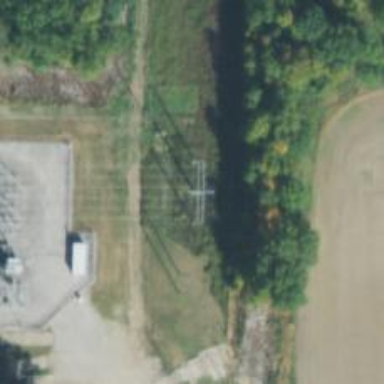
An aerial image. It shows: Power tower.